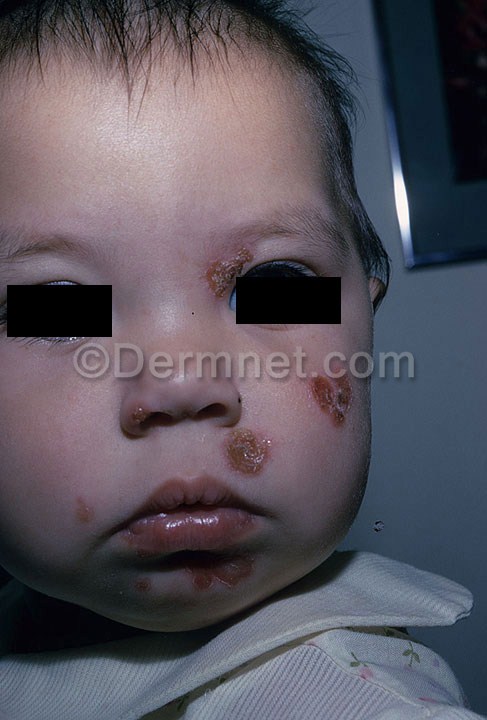
Disease: Cellulitis Impetigo and other Bacterial Infections